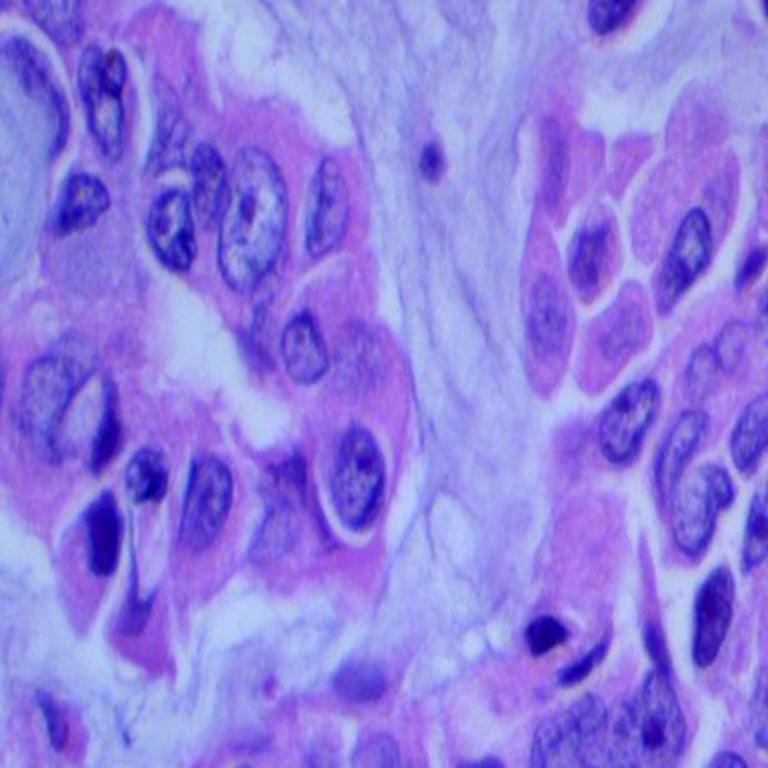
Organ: lung
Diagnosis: adenocarcinomas